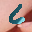
Label: 6